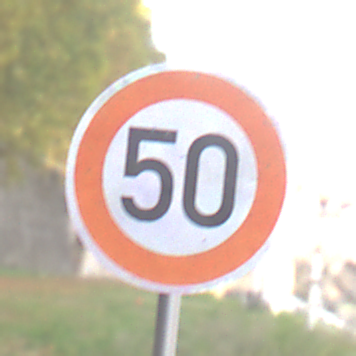
Verkehrszeichen: Geschwindigkeit50
Umgebung: Outdoor, Suburban
Tageszeit: MorningAfternoon
Wetter: PartlyCloudy
Licht: Natural
Jahreszeit: NotSpecified
Kontrast: MediumContrast